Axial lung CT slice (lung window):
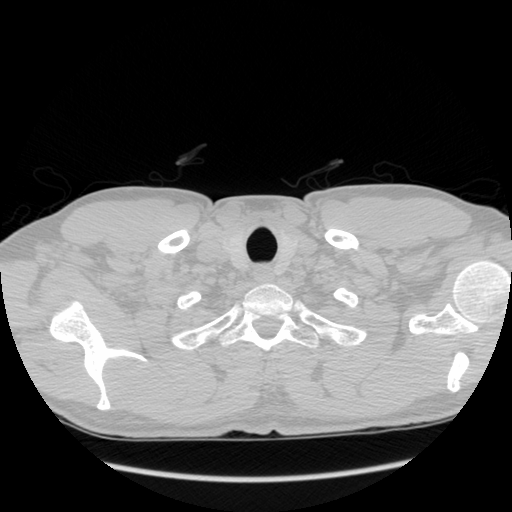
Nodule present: no